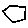
Label: hexagon